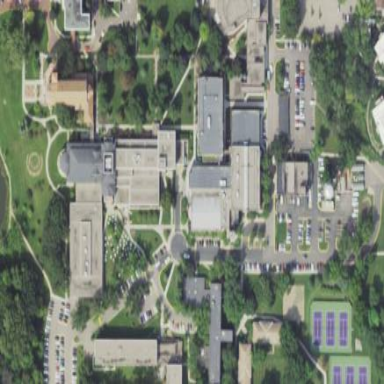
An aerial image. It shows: University.